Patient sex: M
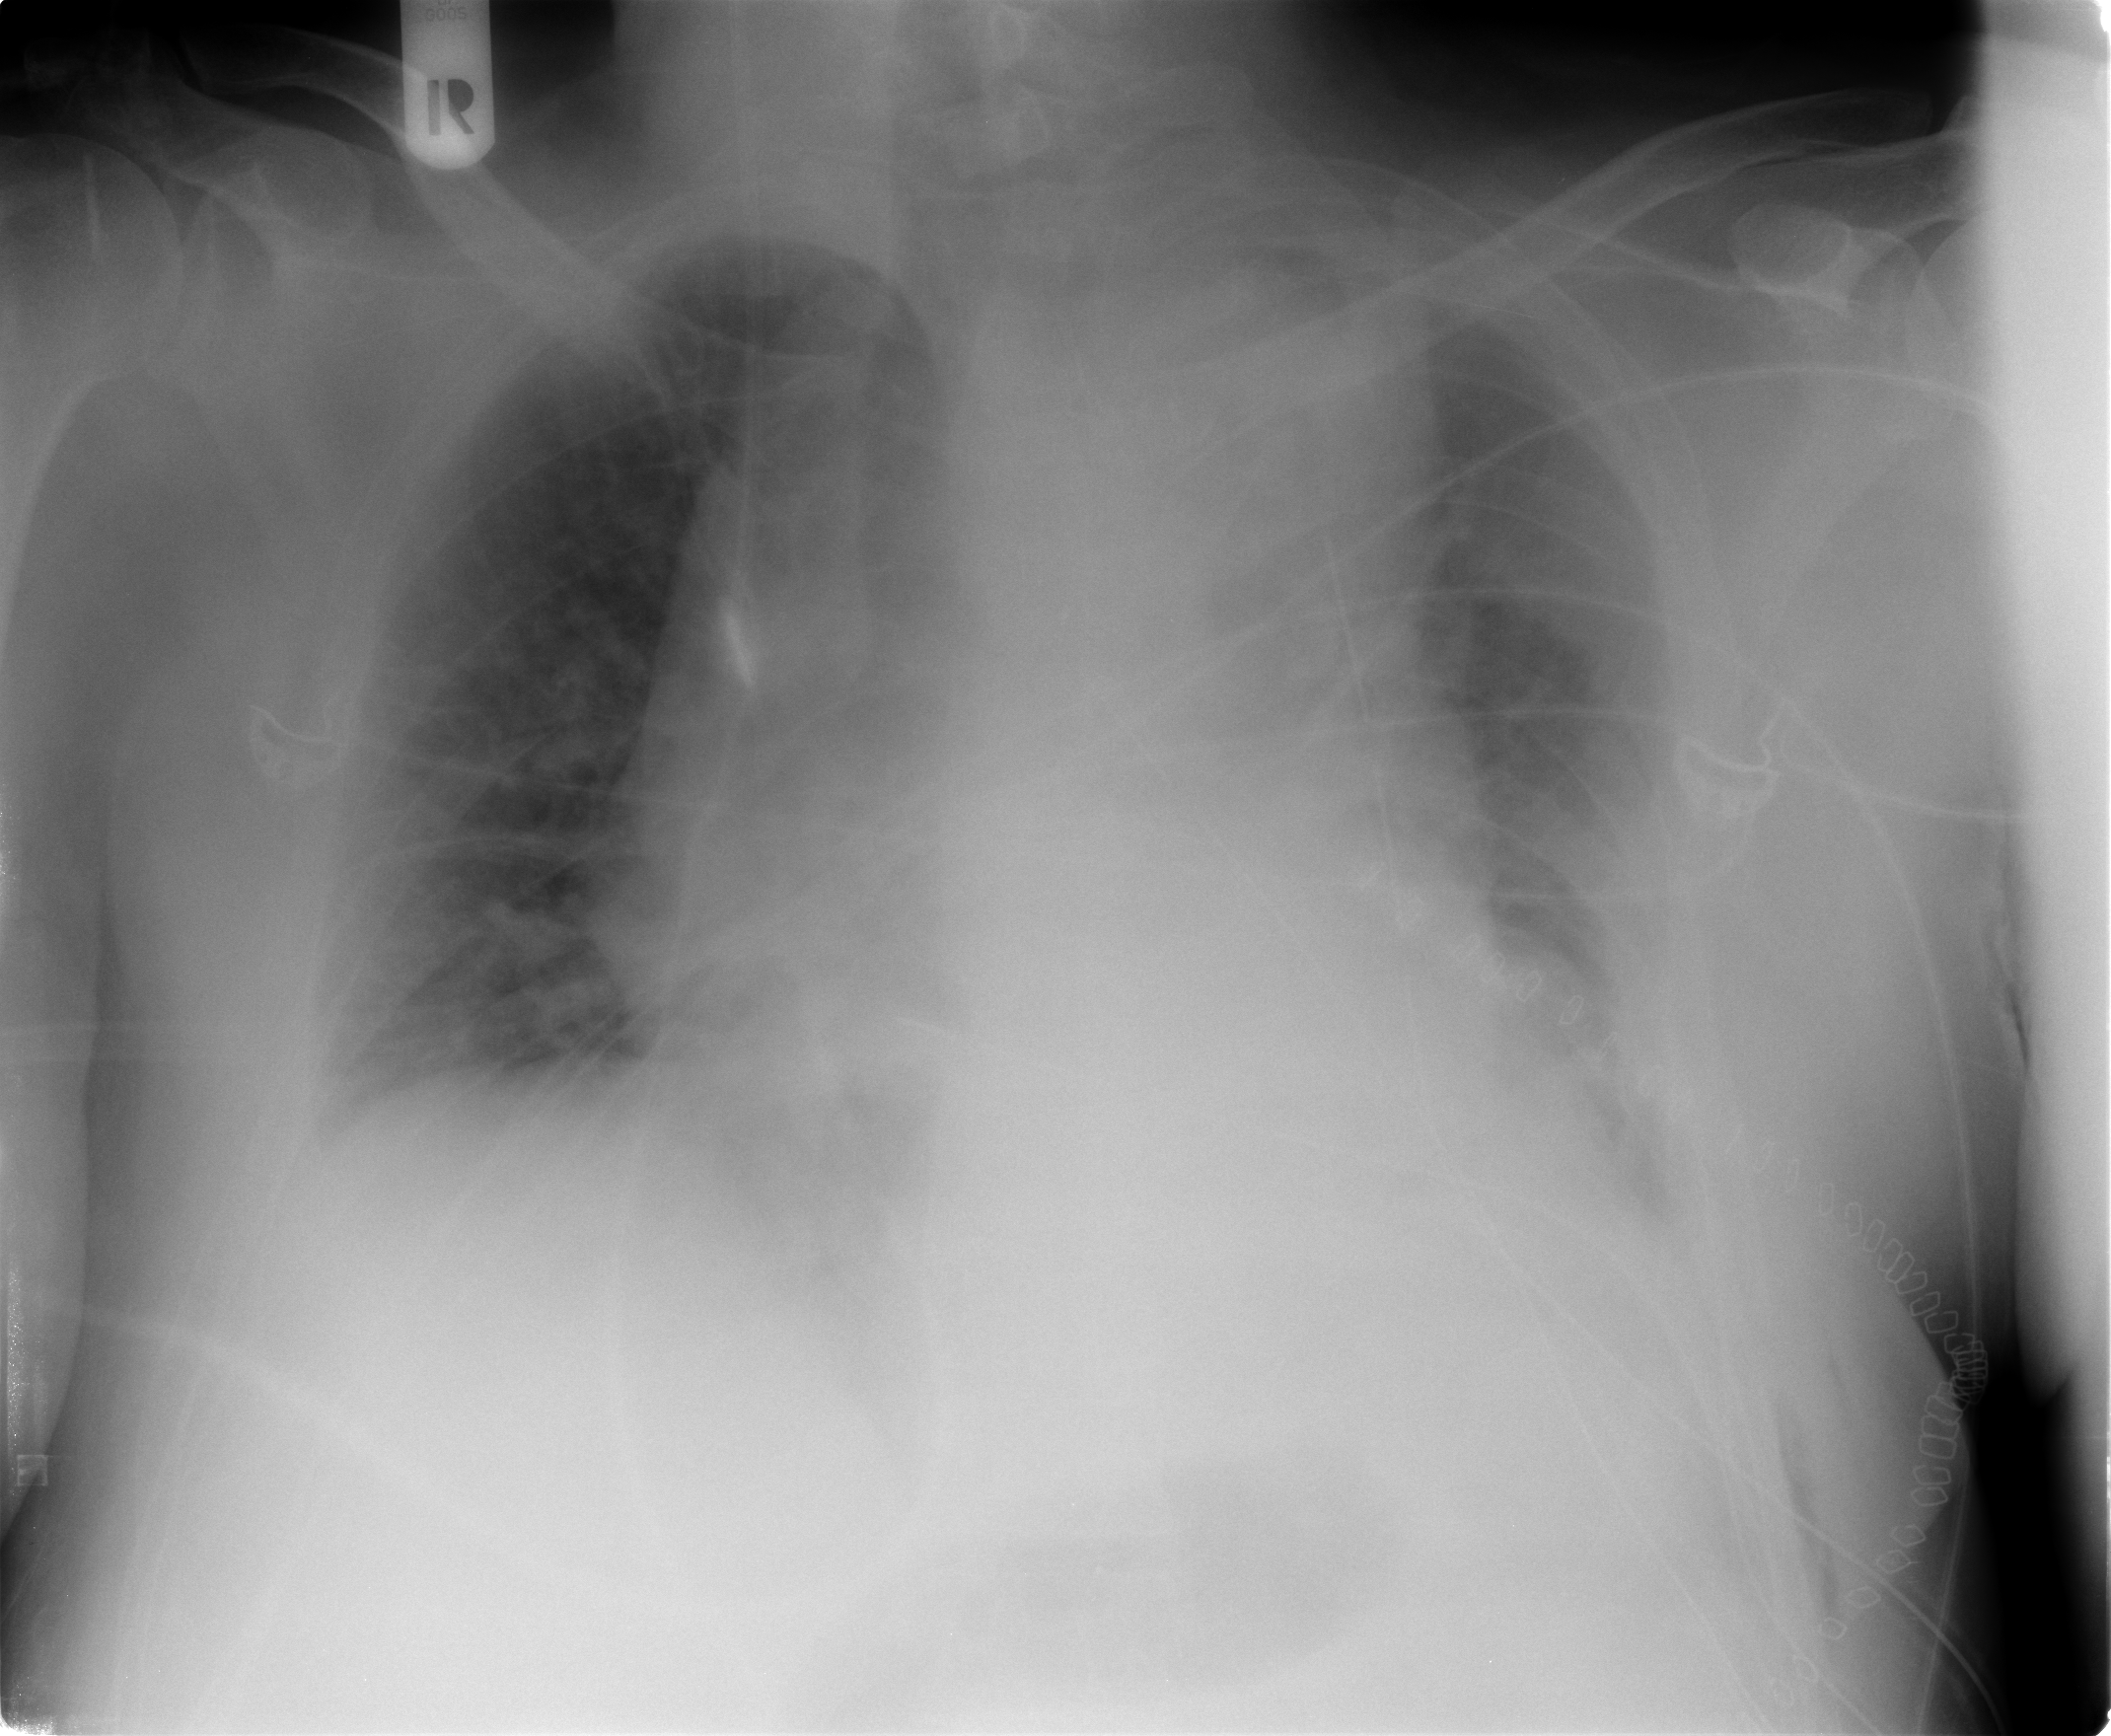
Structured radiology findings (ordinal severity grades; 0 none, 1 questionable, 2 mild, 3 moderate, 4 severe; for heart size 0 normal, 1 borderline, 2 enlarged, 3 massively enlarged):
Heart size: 2
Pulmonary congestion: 2
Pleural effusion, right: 2
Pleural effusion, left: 2
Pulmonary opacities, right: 0
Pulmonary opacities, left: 1
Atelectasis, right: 2
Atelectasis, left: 3